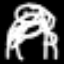
Label: frog